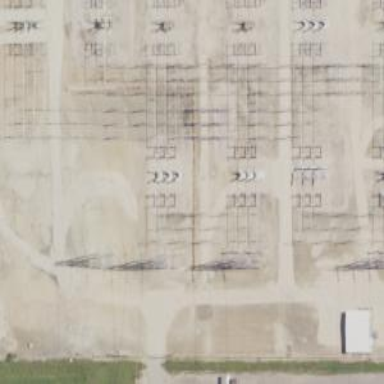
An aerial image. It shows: Switch for power supply.